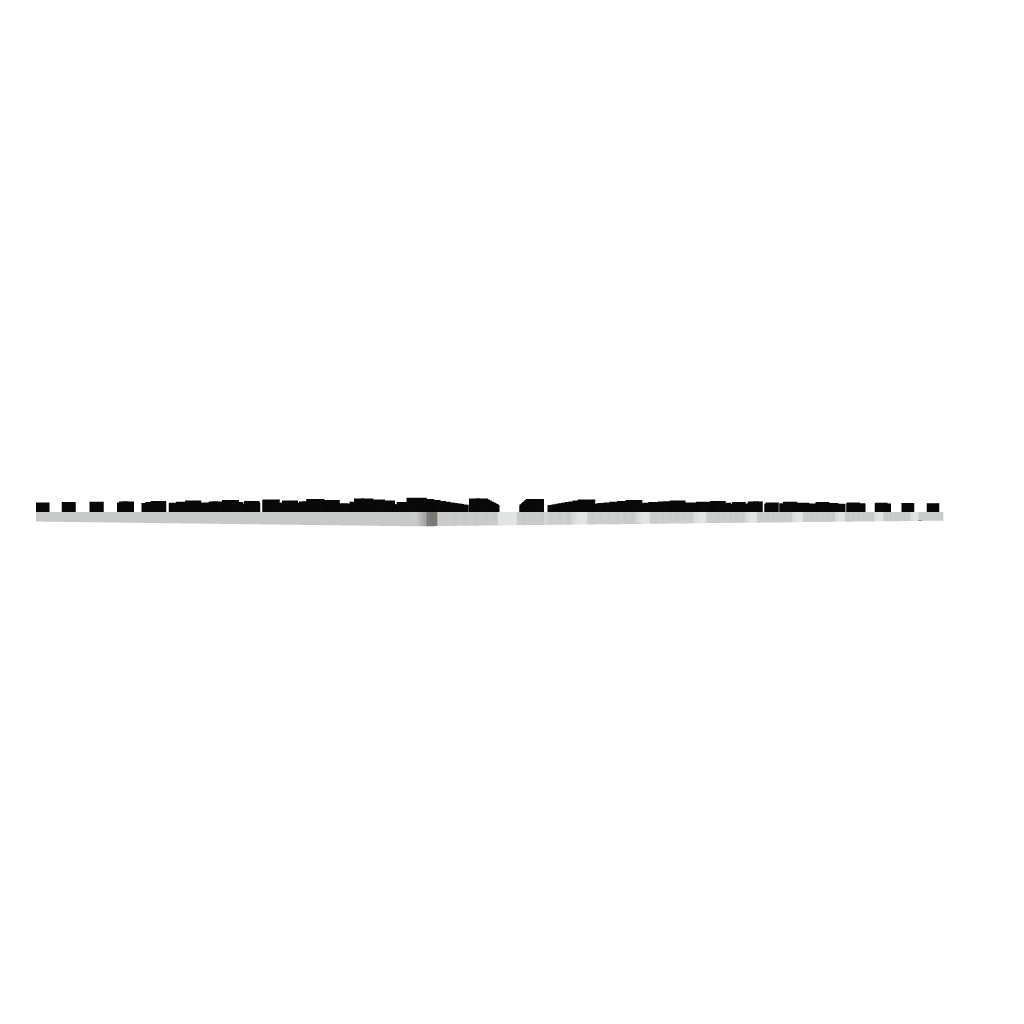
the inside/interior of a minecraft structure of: Debian logo